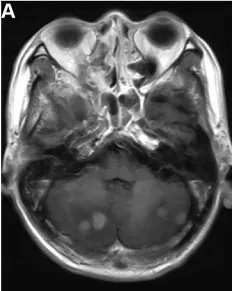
MRI of the dural and multiple brain metastases. (A) T1-weighted axial image shows cerebellum lesions.
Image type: radiology (mri)